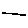
Label: line